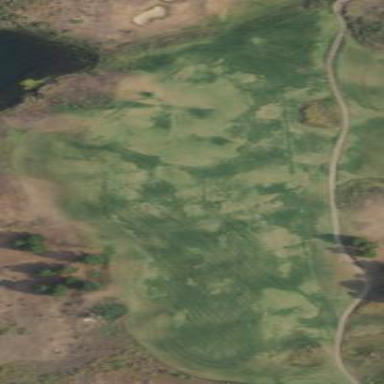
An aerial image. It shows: Area of rough grass used for golf.